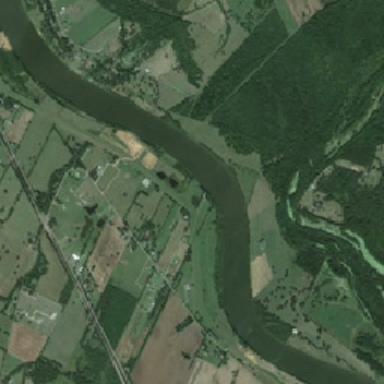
Is a river with dark green water in the middle .